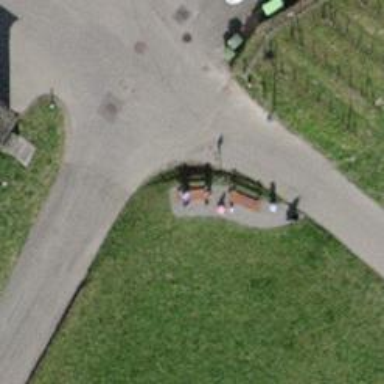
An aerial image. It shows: Brown bench in the vicinity.